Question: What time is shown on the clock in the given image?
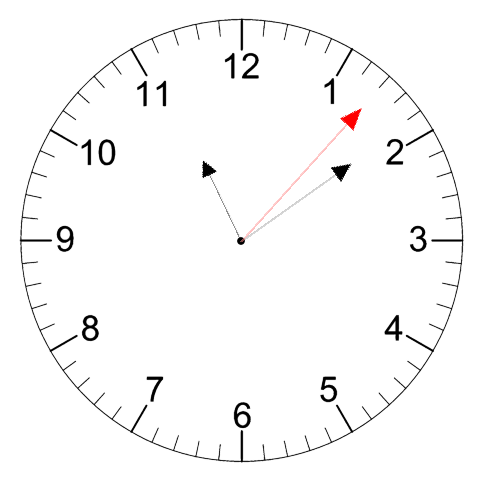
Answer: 11:09:07